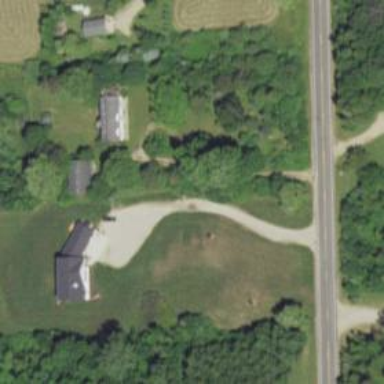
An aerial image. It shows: Driveway leading to service road.